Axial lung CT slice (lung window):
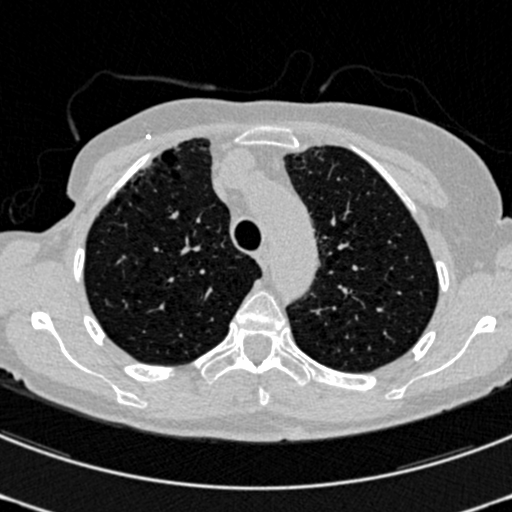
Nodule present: no